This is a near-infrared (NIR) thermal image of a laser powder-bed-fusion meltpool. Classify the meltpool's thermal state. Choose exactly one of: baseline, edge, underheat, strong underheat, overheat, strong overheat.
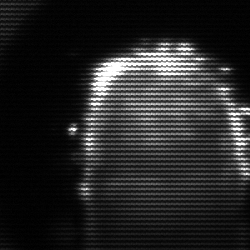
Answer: baseline